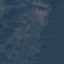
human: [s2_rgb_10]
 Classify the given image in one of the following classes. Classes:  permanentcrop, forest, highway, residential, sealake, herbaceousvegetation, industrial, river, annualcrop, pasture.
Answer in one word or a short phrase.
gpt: Forest